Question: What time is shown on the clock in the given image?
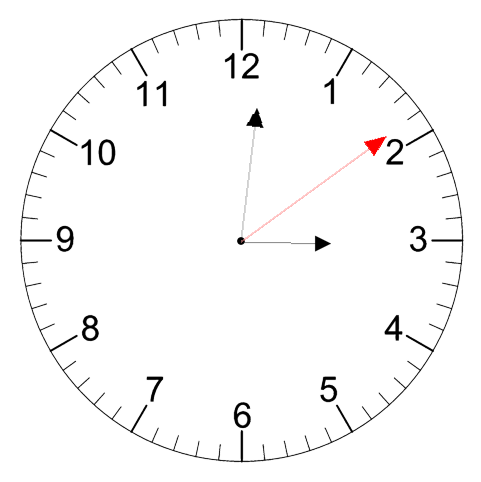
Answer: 03:01:09